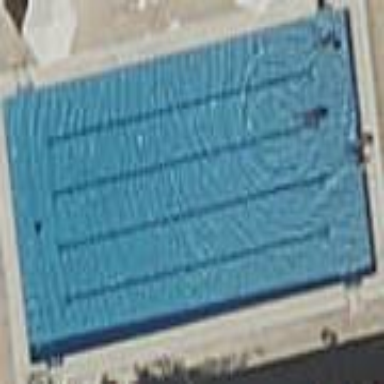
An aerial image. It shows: Swimming pool located in leisure land.